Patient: sex F, age 59
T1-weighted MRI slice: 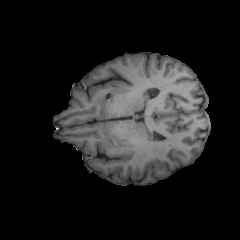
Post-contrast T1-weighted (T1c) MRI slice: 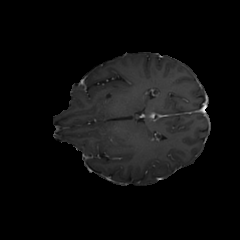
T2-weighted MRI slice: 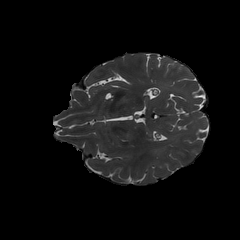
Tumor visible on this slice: no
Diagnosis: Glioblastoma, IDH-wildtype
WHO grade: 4